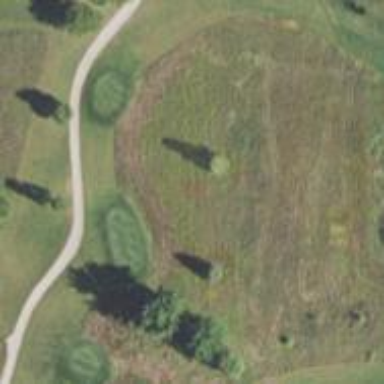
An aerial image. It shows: Rough grassy area used for golf.